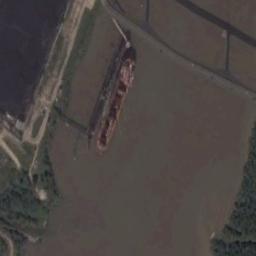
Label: ship